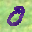
Label: 0